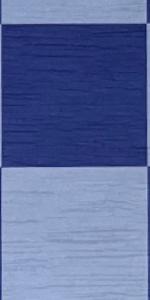
Label: Empty